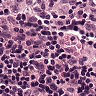
Metastatic tissue present: no